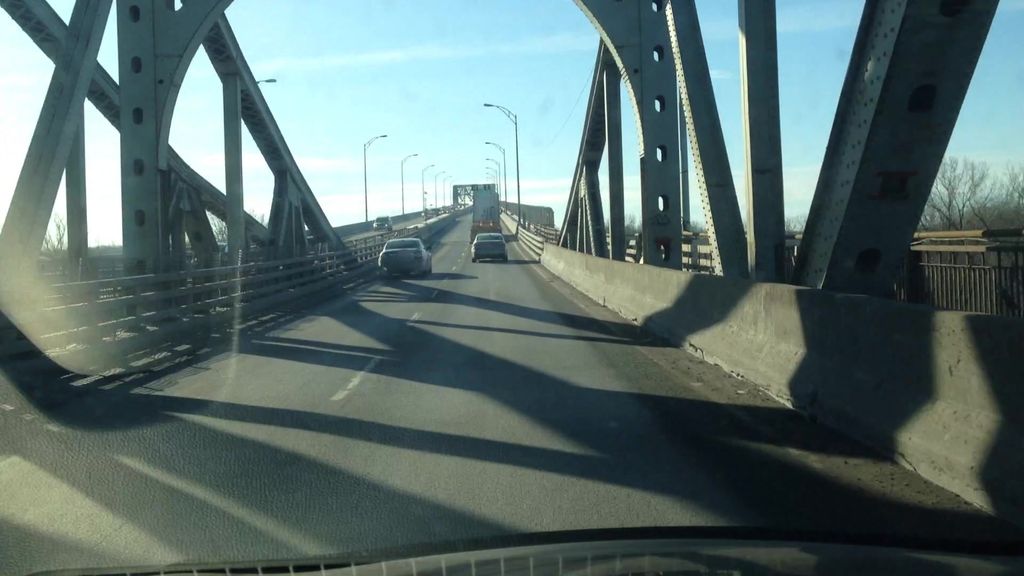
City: montreal